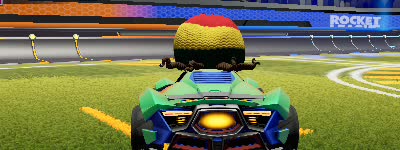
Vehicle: werewolf